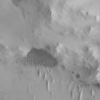
Label: not_dusty